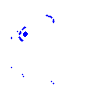
Particle: electron